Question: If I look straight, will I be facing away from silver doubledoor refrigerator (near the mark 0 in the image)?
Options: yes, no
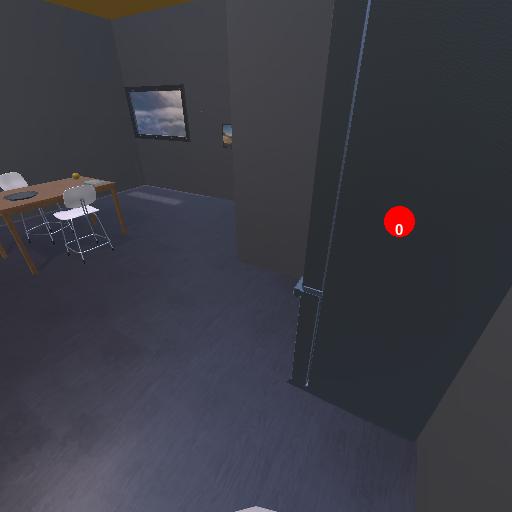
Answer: yes